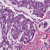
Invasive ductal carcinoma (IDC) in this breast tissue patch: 1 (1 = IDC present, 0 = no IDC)